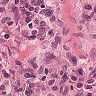
Metastatic tissue present: no